Question: I'm using Leaflet Draw and I've created a custom control instead of the default control.
In my custom control, everything works fine (polylines, polygons, circles and rectangles), except for the marker.
When I click on the Marker menu item, the marker is placed immediately in the position behind the menu, instead of giving me the option to drag it over the map and choose the location (see below wrong vs expected).

How can I solve this problem?
'''
<div class="btn-group">
<button type="button" class="btn btn-default dropdown-toggle" data-toggle="dropdown" aria-haspopup="true" aria-expanded="false">
<i class="fa fa-pencil"></i> Drawing tools <span class="caret"></span>
</button>
<ul class="dropdown-menu">
<li><a href="#" onclick="draw('polyline')">Line</a></li>
<li><a href="#" onclick="draw('polygon')">Polygon</a></li>
<li><a href="#" onclick="draw('rectangle')">Rectangle</a></li>
<li><a href="#" onclick="draw('circle')">Circle</a></li>
<li><a href="#" onclick="draw('marker')">Marker</a></li>
</ul>
</div>
'''
'''
function draw(type) {
var po = '';
switch(type) {
case 'polygon':
po = new L.Draw.Polygon(map);
break;
case 'polyline':
po = new L.Draw.Polyline(map);
break;
case 'rectangle':
po = new L.Draw.Rectangle(map);
break;
case 'circle':
po = new L.Draw.Circle(map);
break;
case 'marker':
po = new L.Draw.Marker(map);
break;
}
po.enable();
}
'''
Thanks and sorry for my bad english!
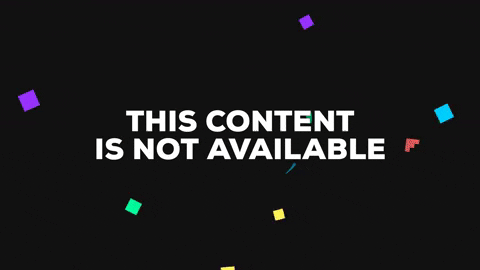
Answer: Solved this with 'stopPropagation':
'''
<div class="btn-group">
<button type="button" class="btn btn-default dropdown-toggle" data-toggle="dropdown" aria-haspopup="true" aria-expanded="false">
<i class="fa fa-pencil"></i> Drawing tools <span class="caret"></span>
</button>
<ul class="dropdown-menu">
<li><a href="#" class="draw-tool" data-draw='polyline'>Line</a></li>
<li><a href="#" class="draw-tool" data-draw='polygon'>Polygon</a></li>
<li><a href="#" class="draw-tool" data-draw='rectangle'>Rectangle</a></li>
<li><a href="#" class="draw-tool" data-draw='circle'>Circle</a></li>
<li><a href="#" class="draw-tool" data-draw='marker'>Marker</a></li>
</ul>
</div>
'''
'''
$(function() {
$('.draw-tool').click(function(e) {
var type = $(this).attr('data-draw');
if (type === 'marker') {
e.stopPropagation();
}
draw(type);
})
});
function draw(type) {
var po = '';
switch(type) {
case 'polygon':
po = new L.Draw.Polygon(map);
break;
case 'polyline':
po = new L.Draw.Polyline(map);
break;
case 'rectangle':
po = new L.Draw.Rectangle(map);
break;
case 'circle':
po = new L.Draw.Circle(map);
break;
case 'marker':
po = new L.Draw.Marker(map);
break;
}
po.enable();
}
'''